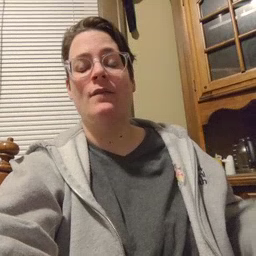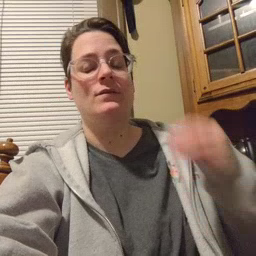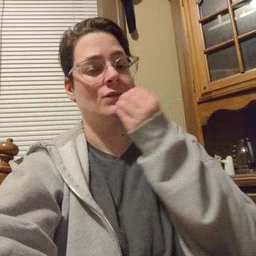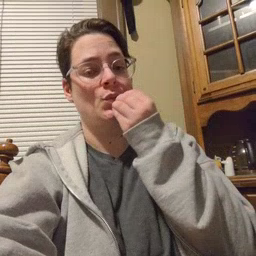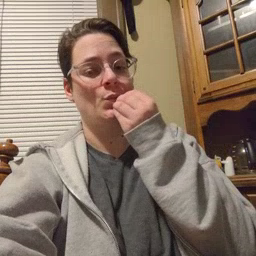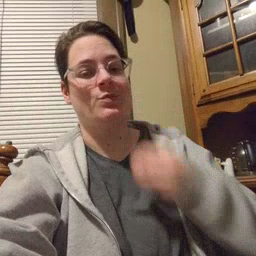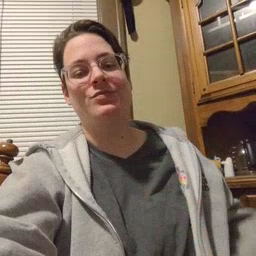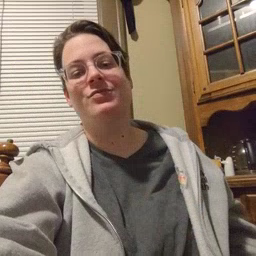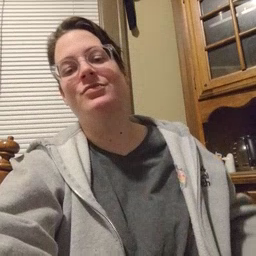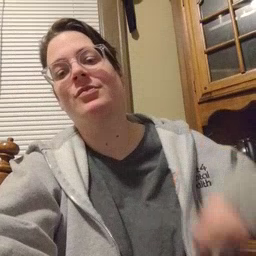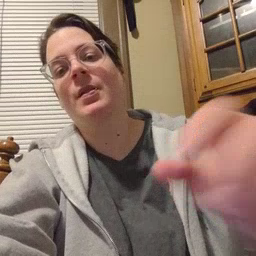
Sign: food